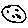
Label: moon